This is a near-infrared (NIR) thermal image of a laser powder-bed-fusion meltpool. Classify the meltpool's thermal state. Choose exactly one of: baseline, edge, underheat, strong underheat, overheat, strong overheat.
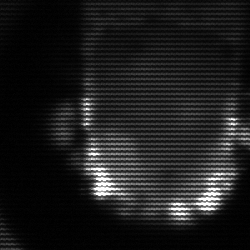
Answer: baseline